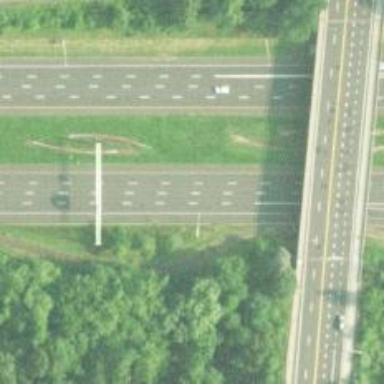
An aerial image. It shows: Motorway junction.